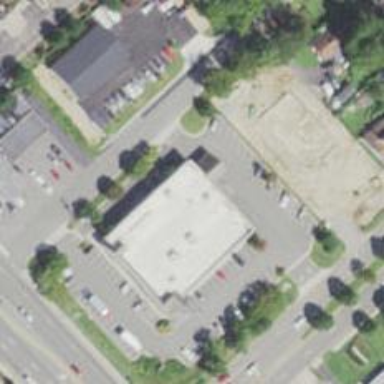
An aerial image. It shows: Pharmacy providing healthcare services.